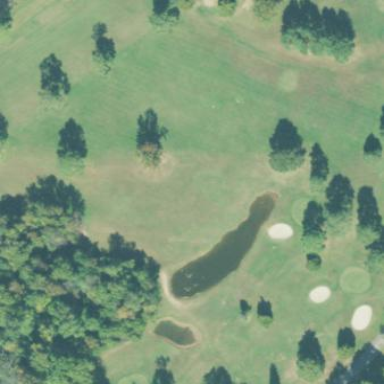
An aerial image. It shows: Golf course.